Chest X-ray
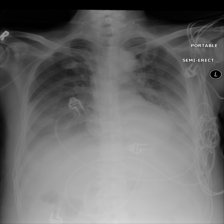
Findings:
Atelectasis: positive
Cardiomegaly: negative
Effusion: positive
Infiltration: negative
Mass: negative
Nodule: negative
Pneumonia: negative
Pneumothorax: negative
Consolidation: negative
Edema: negative
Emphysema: negative
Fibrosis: negative
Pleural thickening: negative
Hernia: negative